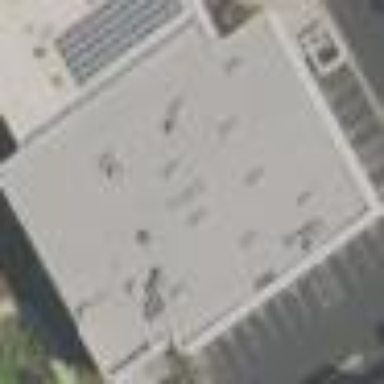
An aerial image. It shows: Warehouse building.